Question: # updated solution:
I changed things up a little bit from the accepted answer (which led me on the right track, so I'm not submitting a new one):
'''
<table class="fixed">
<tr>
<th>Student Name</th>
<!-- create as many <th> as there are evaluations -->
<% @eval_count.times do |i| %>
<th>Evaluation <%= i+1 %></th>
<% end %>
<th>Student Average <br />(for this goal)</th>
</tr>
<% for eval in @evals %>
<tr class="<%= cycle("odd", "even", name: "evals")%>">
<!-- eval returns { s_id [eval],[eval]} -->
<td><%= eval[1].first.student.name%></td>
<!-- in each student's row, print the score for each consecutive evaluation -->
<% @eval_count.times do |i| %>
<td><%= eval[1][i].score %></td>
<% end %>
</tr>
<% reset_cycle("evals") %>
<% end %>
</table>
'''
# end update
At the moment I have the following in my view (I know it's ugly, I'm only doing this so everything is on the same page while I test, I'll clean it up when it works!):
'''
<div class="holder2 round">
<% if @goal.avg.nan? %>
<p>
This goal has not been evaluated yet!
</p>
<% else %>
<%= render 'evaluations_by_goal' %>
<% end %>
</div>
'''
'_evaluations_by_goal.html.erb':
'''
<% ordered_evals_by_goal = @goal.evaluations.order("eval_number").all.group_by { |g| g.eval_number } %>
<h3>
The overall average for this goal is <%= @goal.avg %>
</h3>
<table>
<tr>
<th>Student Name</th>
<th>Evaluation 1</th>
<th>Evaluation 2</th>
</tr>
<% @scores = [] %>
<% ordered_evals_by_goal.each do |number, evals| %>
<% evals.in_groups(evals.count, false) do |group| %>
<% group.each do |eval| %>
<tr>
<td><%= eval.student.name %></td>
<td><%= eval.score %></td>
<td>**others here**</td>
</tr>
<% end %>
<% end %>
<% end %>
</table>
'''
# Edit:
so you can see the structure of the hash, 'ordered_evals_by_goal' outputs this:
'''
{22=>
[#<Evaluation id: 1702, score: 4, created_at: "2013-08-25 11:00:58", updated_at: "2013-08-25 11:00:58", student_id: 22, goal_id: 28, eval_number: 22>,
#<Evaluation id: 1710, score: 3, created_at: "2013-08-25 11:01:08", updated_at: "2013-08-25 11:01:08", student_id: 23, goal_id: 28, eval_number: 22>,
#<Evaluation id: 1718, score: 3, created_at: "2013-08-25 11:01:15", updated_at: "2013-08-25 11:01:15", student_id: 24, goal_id: 28, eval_number: 22>,
#<Evaluation id: 1726, score: 3, created_at: "2013-08-25 11:01:21", updated_at: "2013-08-25 11:01:21", student_id: 25, goal_id: 28, eval_number: 22>],
23=>
[#<Evaluation id: 1734, score: 3, created_at: "2013-08-25 11:02:18", updated_at: "2013-08-25 11:02:18", student_id: 22, goal_id: 28, eval_number: 23>,
#<Evaluation id: 1742, score: 3, created_at: "2013-08-25 11:02:27", updated_at: "2013-08-25 11:02:27", student_id: 23, goal_id: 28, eval_number: 23>,
#<Evaluation id: 1750, score: 3, created_at: "2013-08-25 11:02:35", updated_at: "2013-08-25 11:02:35", student_id: 24, goal_id: 28, eval_number: 23>,
#<Evaluation id: 1758, score: 3, created_at: "2013-08-25 11:02:42", updated_at: "2013-08-25 11:02:42", student_id: 25, goal_id: 28, eval_number: 23>]}
'''
# End edit
At the moment, it outputs this:

But where the student names begin to loop, i want the score data to go into the empty td so that the whole table is (in this case) 5 rows all together - one of table header and four of table data. How can I do this?
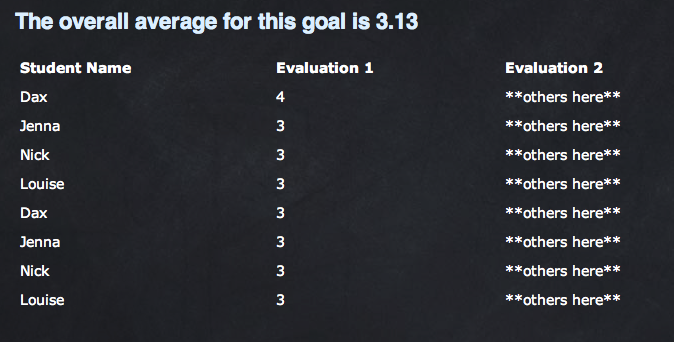
Answer: To get the wanted output, you can refactor your view code to this:
'''
<% evals_by_student = @goal.evaluations.order("eval_number").group_by(&:student_id) %>
<h3>The overall average for this goal is <%= @goal.avg %></h3>
<table>
<tr>
<th>Student Name</th>
<th>Evaluation 1</th>
<th>Evaluation 2</th>
</tr>
<% for student_id, (eval_1, eval_2) in evals_by_student %>
<tr>
<td><%= eval_1.name %></td>
<td><%= eval_1.score %></td>
<td><%= eval_2.score if eval_2.present? %></td>
</tr>
<% end %>
</table>
'''
Although, you should move the loading code (first line) across the controller into a model or other domain object. But that is another topic so I've left it as is in the question.